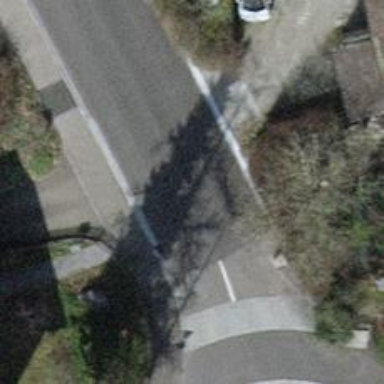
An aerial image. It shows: Residential road with sidewalk on the left side.